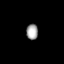
Tissue: lung
Cell type: Endothelial cells
Senescence score: 0.5959
Nuclear area (px): 175
Mean DAPI intensity: 166.034